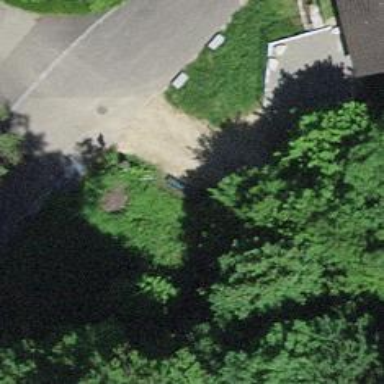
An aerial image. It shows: Bench for seating.